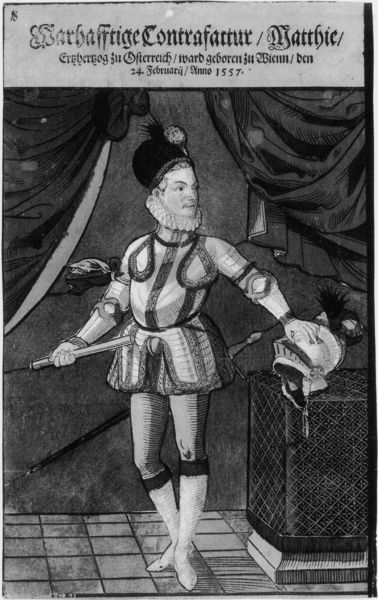
Titel: Bildnis von Erzherzog Matthias von Österreich (heil. röm. Kaiser)
Künstler: Hans d.Ä. Schultes
Institution: (Seriendruck)
Schlagwörter: mann, weiß, grau, hut, schwarz, zeichnung, tuch, karo, schleife, kragen, mensch, spitze, stehen, bildnis, halskrause, porträt, vorhang, gitter, figur, kostüm, adel, beine, schrift, stab, grafik, graphik, hof, lanze, korb, geländer, socken, rüschen, scheide, strümpfe, truhe, clown, druck, schnitt, stich, künstler, fliesen, schwert, text, uniform, soldat, waffe, beschriftung, plakat, kiste, helm, herrscher, ritter, rüstung, österreich, harnisch, hubi, grab, mittelalter, affektiert, stange, fernglas, block, käfig, kupferstich, behälter, tänzer, harlekin, tambourin, kamit, menschn, seriendruck, erzherzog, ehrenmann, hlaten, reinaissance, schamkapsel, 1557, graifk, strunpfhose